Interaction volume radius: 10 \u00c5
Interaction volume height: 40 \u00c5
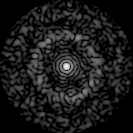
Disorder parameter: 0.8358